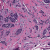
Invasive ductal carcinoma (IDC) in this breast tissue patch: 0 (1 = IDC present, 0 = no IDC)